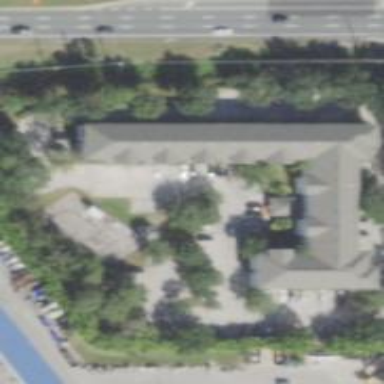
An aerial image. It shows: Hotel building.